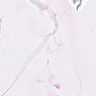
Metastatic tissue present: no